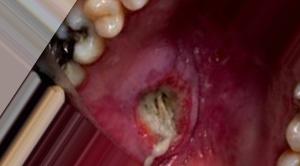
Condition: Mouth Ulcer